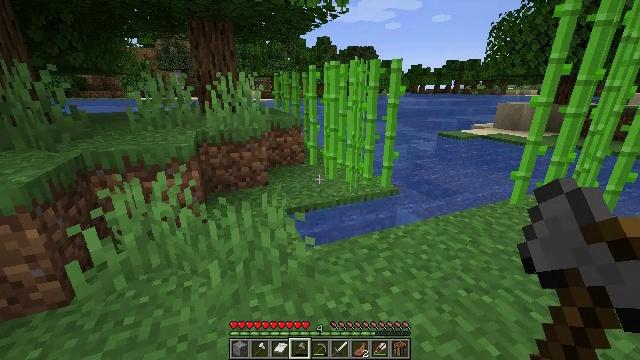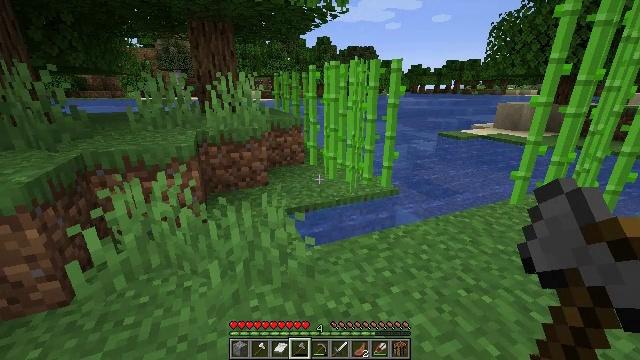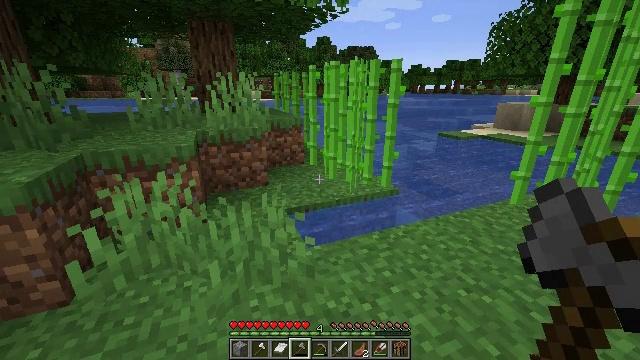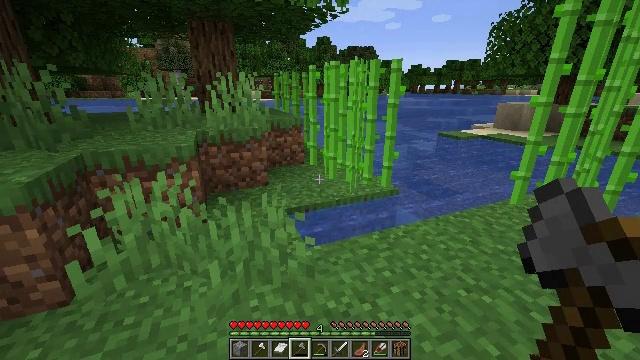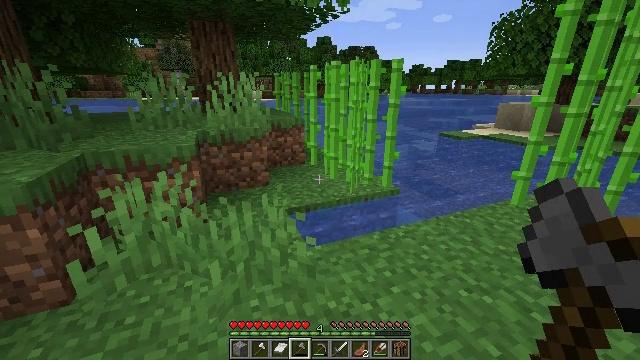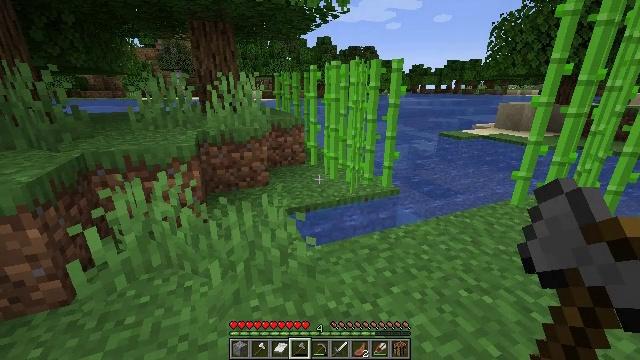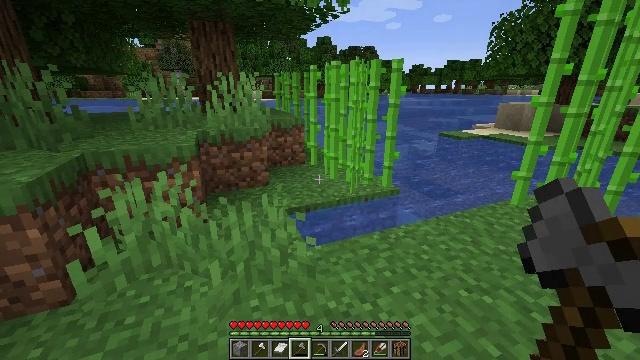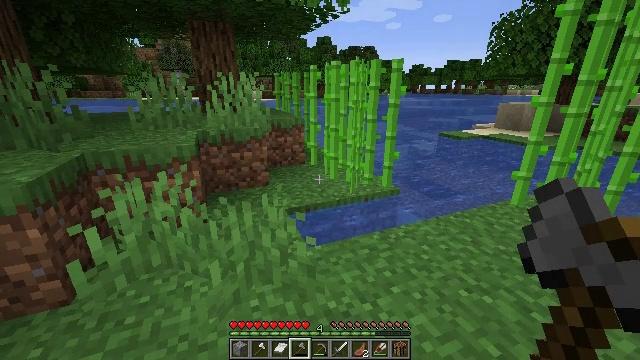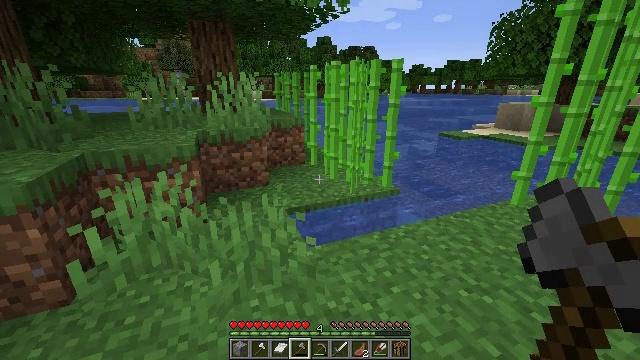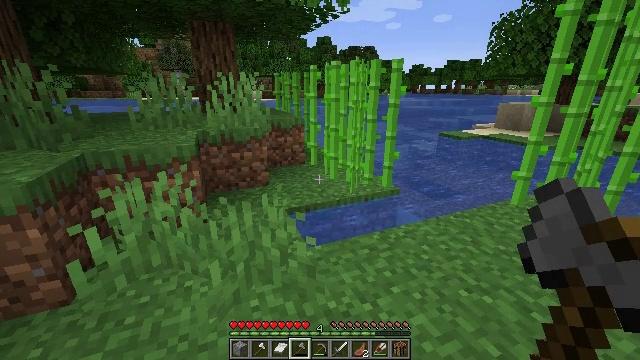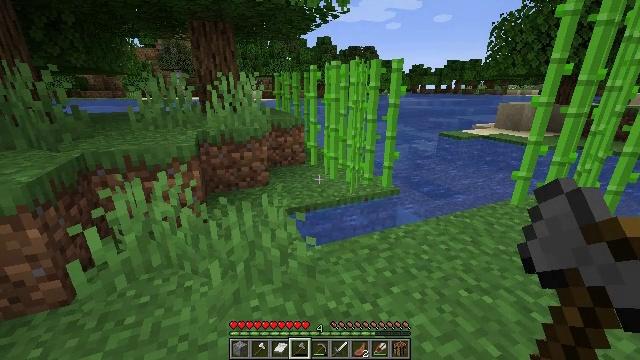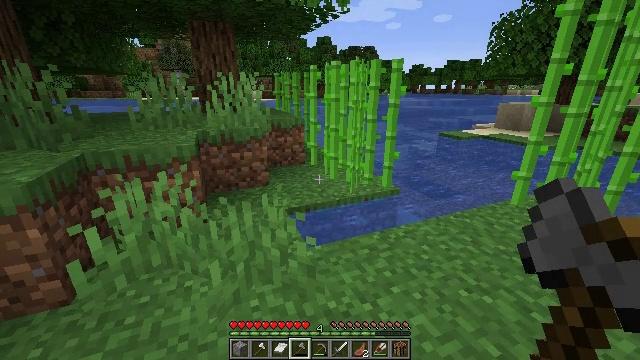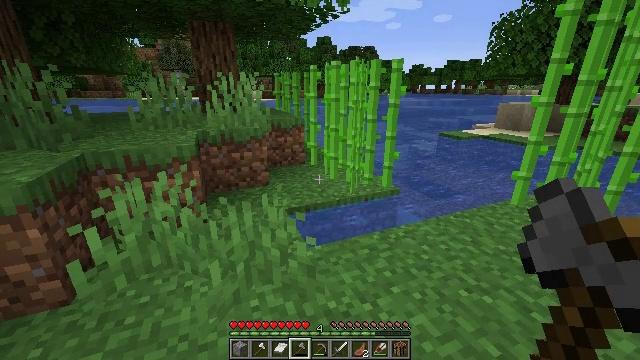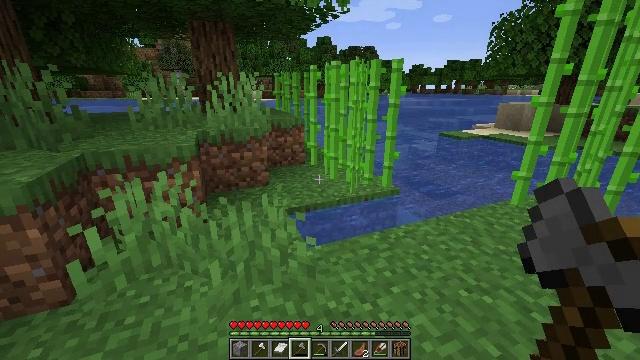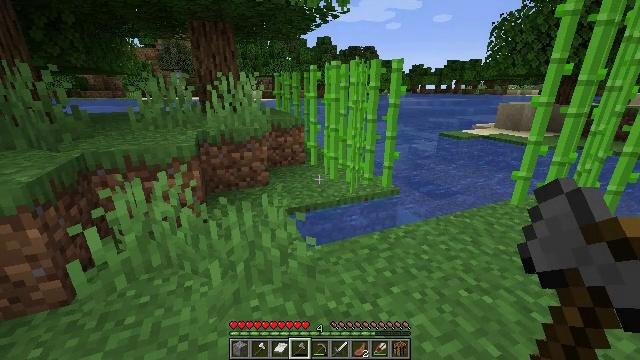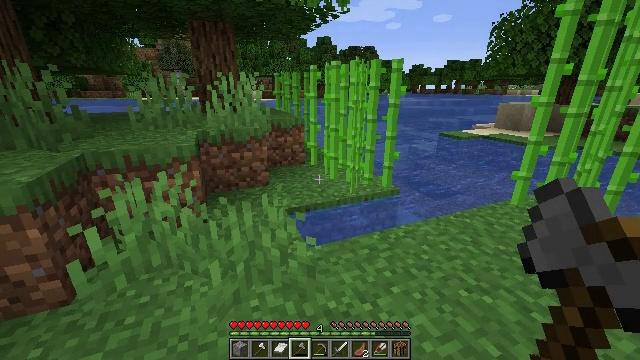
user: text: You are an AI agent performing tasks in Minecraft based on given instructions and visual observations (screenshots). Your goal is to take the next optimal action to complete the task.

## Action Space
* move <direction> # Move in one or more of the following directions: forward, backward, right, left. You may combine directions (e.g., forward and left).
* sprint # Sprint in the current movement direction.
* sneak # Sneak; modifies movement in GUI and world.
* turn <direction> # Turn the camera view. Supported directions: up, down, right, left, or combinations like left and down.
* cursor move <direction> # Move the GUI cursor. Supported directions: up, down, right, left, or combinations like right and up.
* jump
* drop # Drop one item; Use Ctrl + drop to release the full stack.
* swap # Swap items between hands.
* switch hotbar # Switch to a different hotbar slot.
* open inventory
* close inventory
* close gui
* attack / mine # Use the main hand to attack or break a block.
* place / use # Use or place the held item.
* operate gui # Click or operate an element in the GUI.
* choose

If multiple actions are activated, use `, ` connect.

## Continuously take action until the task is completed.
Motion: motion action
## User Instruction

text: Collect sugar cane near water sources.
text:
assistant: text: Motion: no_op
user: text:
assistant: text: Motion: no_op
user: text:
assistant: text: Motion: no_op
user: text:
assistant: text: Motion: no_op
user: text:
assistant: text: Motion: no_op
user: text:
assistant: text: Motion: no_op
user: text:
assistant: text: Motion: no_op
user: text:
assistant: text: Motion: no_op
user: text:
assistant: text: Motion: no_op
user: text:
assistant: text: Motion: no_op
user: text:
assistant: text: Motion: no_op
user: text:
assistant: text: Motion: no_op
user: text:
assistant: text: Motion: no_op
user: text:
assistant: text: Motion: no_op
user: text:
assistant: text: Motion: no_op
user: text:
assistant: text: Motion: no_op
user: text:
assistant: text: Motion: no_op
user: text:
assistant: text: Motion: no_op
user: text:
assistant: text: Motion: no_op
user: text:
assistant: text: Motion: no_op
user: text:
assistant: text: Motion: no_op
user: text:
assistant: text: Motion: no_op
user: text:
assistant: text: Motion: no_op
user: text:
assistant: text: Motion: no_op
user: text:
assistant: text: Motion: no_op
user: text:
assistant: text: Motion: no_op
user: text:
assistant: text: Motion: no_op
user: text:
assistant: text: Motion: no_op
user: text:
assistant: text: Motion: no_op
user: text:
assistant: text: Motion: no_op